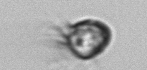
Label: Ciliophora